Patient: sex F, age 60
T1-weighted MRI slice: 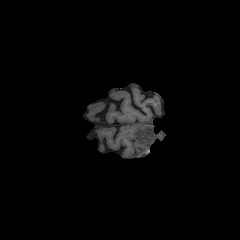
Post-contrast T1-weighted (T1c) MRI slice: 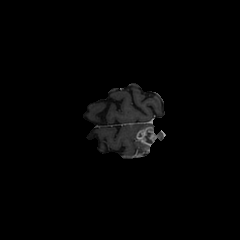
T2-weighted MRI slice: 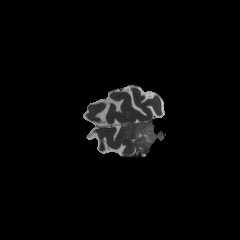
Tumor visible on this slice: yes
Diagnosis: Glioblastoma, IDH-wildtype
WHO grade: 4